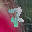
Label: 7